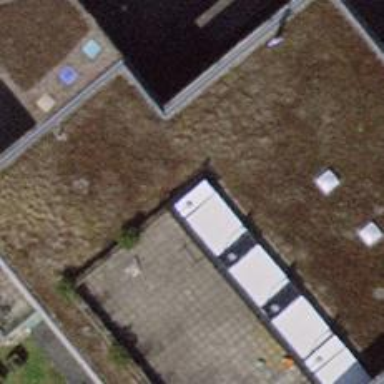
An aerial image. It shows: School.